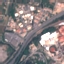
Label: Highway